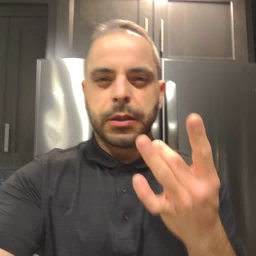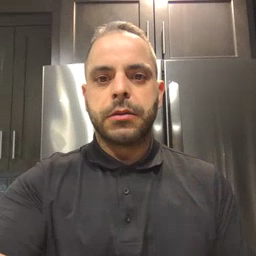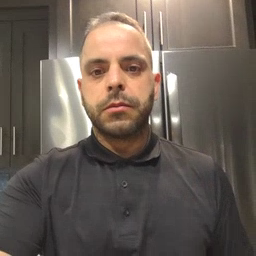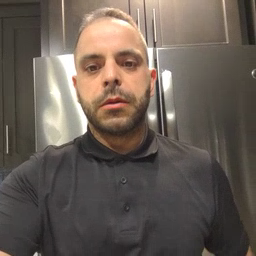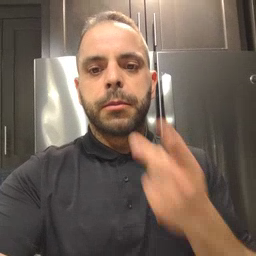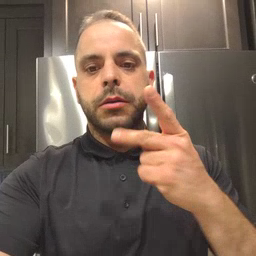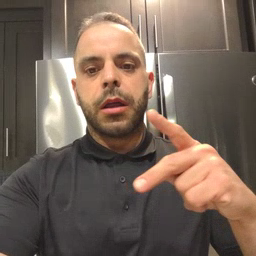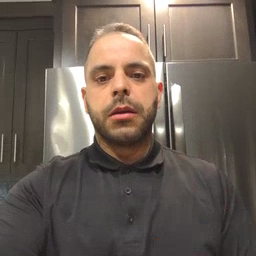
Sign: pen